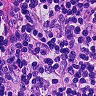
Metastatic tissue present: no